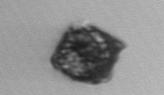
Label: Kryptoperidinium_triquetrum